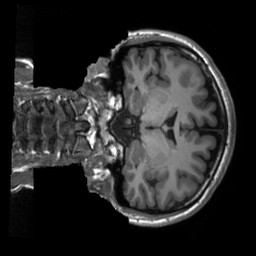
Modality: T1w
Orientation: coronal
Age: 26
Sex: female
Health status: healthy
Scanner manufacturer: siemens
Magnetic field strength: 3 T
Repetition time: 2.3 s
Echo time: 0.00229 s